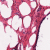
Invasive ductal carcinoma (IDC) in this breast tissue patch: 0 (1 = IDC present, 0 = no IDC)